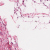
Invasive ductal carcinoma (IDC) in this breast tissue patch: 0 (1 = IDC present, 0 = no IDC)